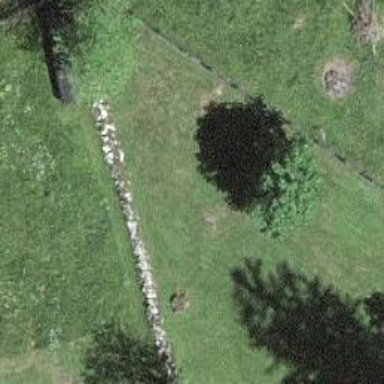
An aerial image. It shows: Wooden fence.